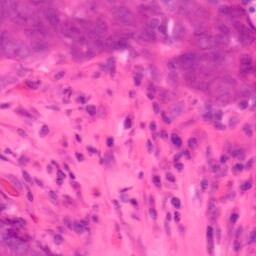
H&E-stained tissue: Colon